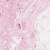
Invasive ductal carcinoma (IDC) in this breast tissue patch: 0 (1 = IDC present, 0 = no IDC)